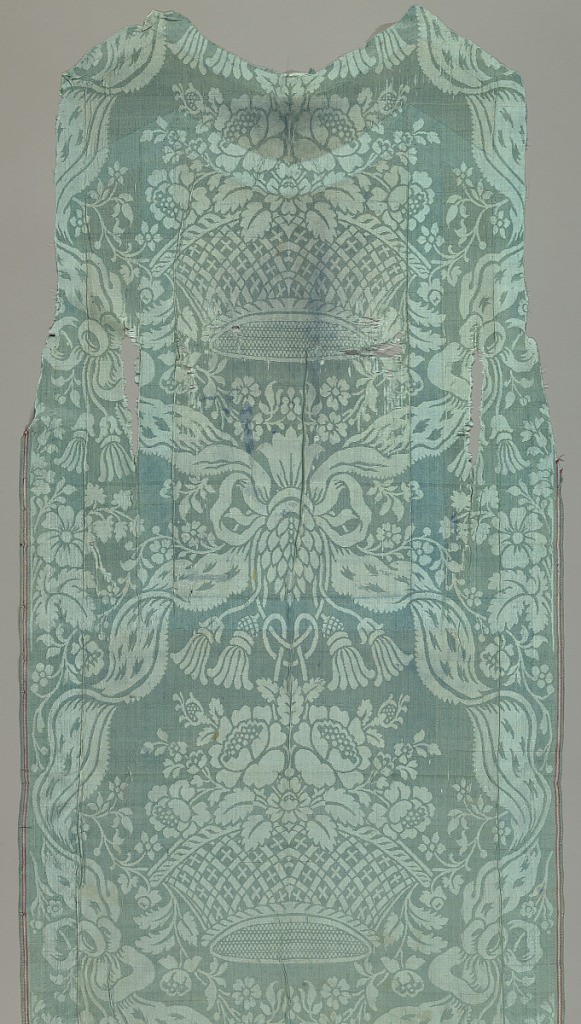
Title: Textile
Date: mid–late 18th century
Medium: silk Technique: 5-harness satin damask
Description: Blue damask with a large scale symmetrical pattern, the vertical center-line is middle of fabric in light blue; large oval frame in the form of a ribbon from the top of which is suspended a basket of flowers from a ribbon.  The ribbon frame is the full width of the fabric, and is repeated one on top of the other.